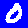
Digit: 0